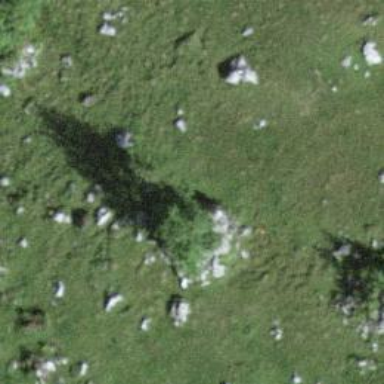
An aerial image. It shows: Evergreen tree with needle-leaved leaves.